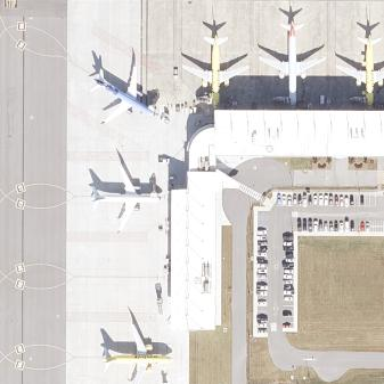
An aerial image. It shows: Apron at the airport.